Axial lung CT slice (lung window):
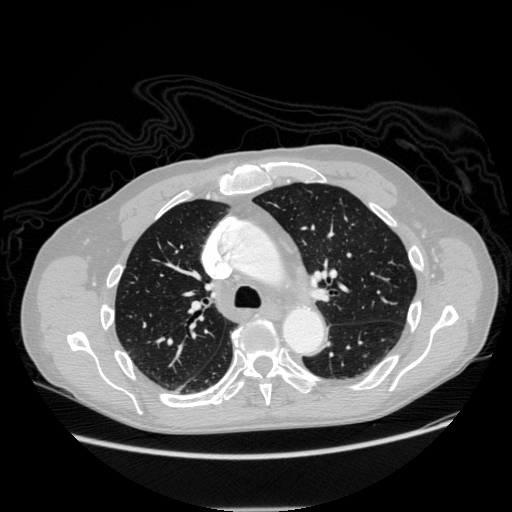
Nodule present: no